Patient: sex M, age 60
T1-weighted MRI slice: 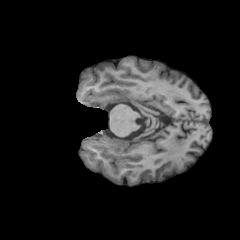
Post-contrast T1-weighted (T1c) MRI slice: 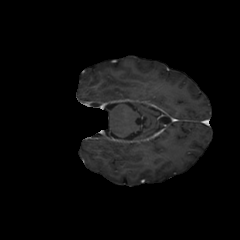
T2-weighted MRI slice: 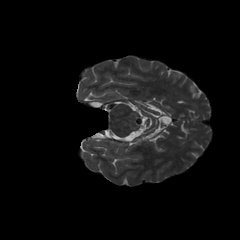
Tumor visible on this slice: no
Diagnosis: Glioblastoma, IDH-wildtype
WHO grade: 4